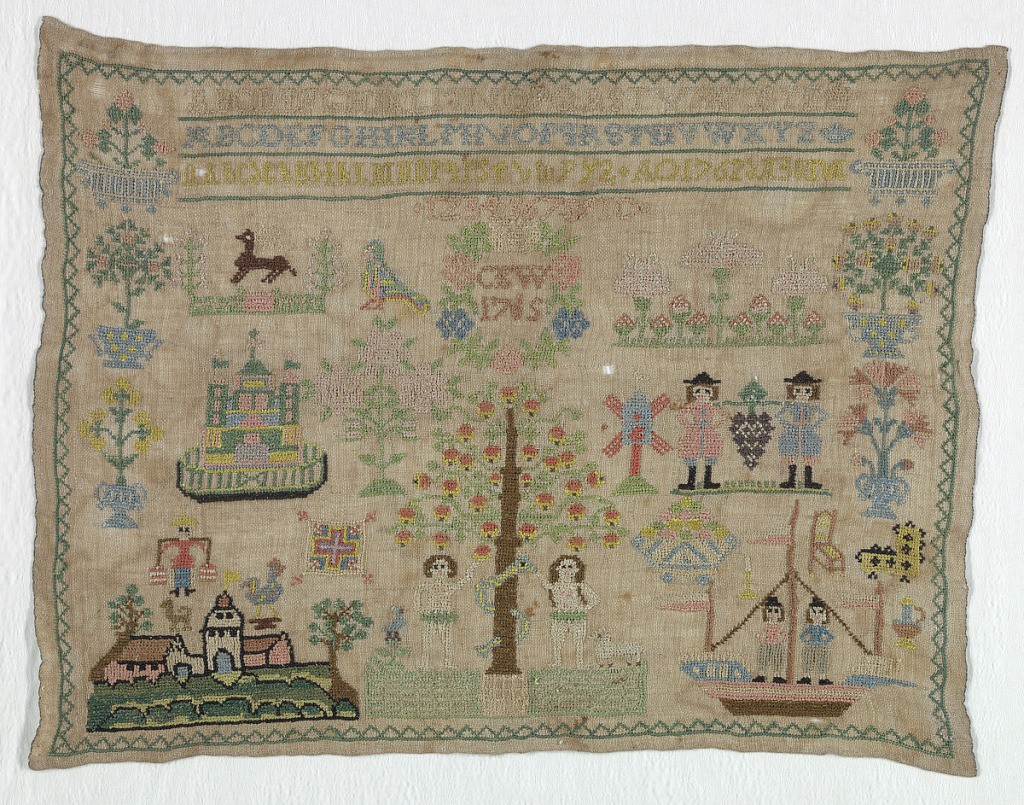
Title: Sampler
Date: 1765
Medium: silk embroidery on linen foundation Technique: embroidered in cross stitches on plain weave foundation
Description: Three alphabets, numerals and isolated motifs including Adam and Eve, spies of Escol, Jerusalem and ship.